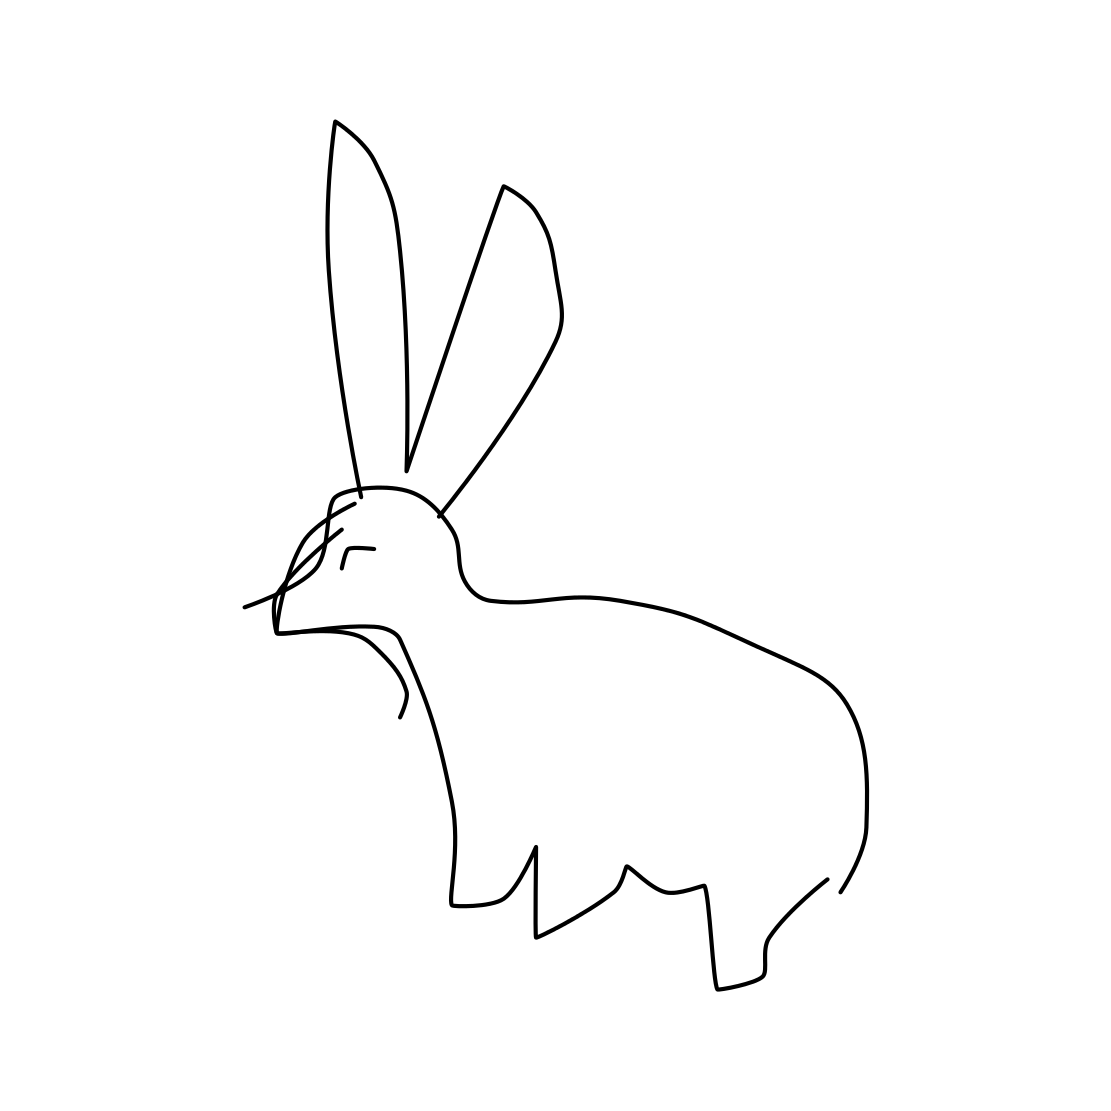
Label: rabbit